Question: What is the reading of this measurement?
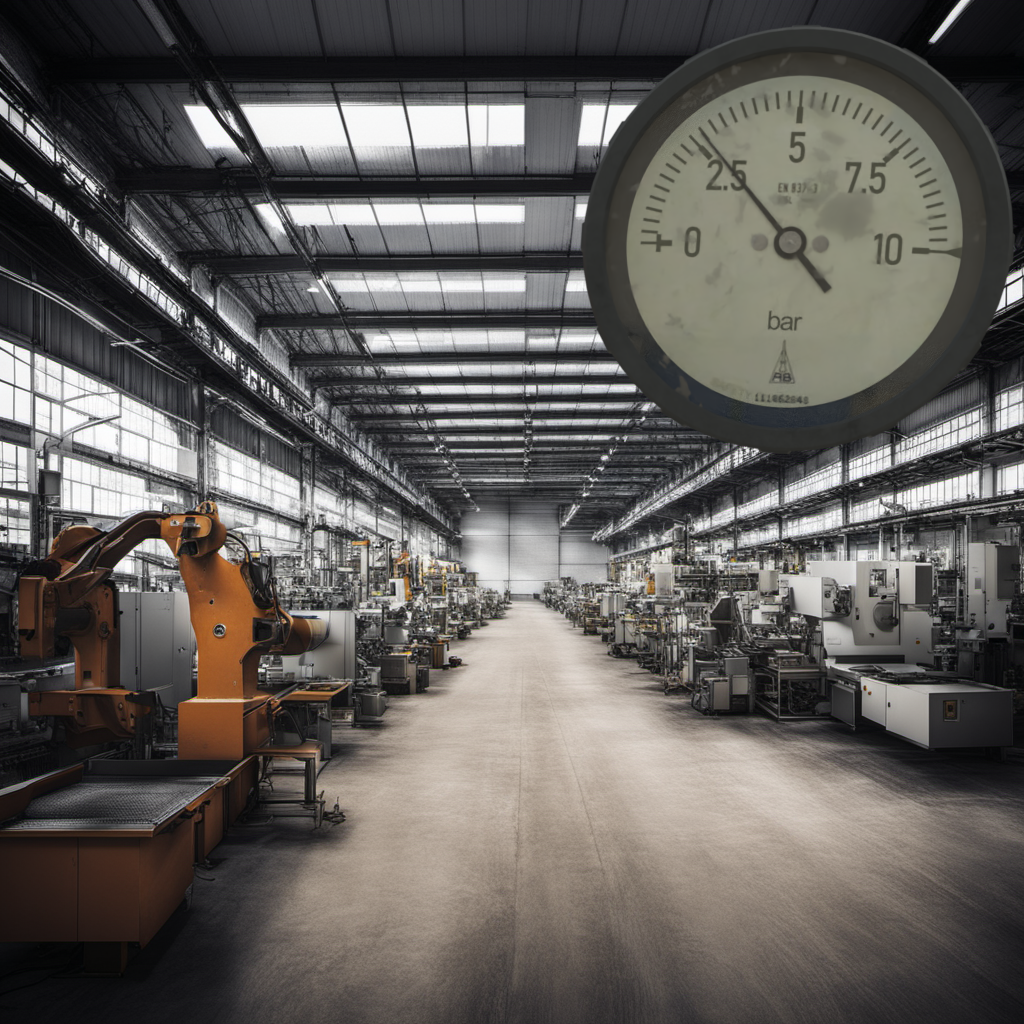
Answer: The result is 2.81
Question: What is the value range of this measurement?
Answer: The range is from 0 to 10
Question: What is the minimum and maximum reading range of the measurement in the image?
Answer: The minimum value is 0 and the maximum value is 10